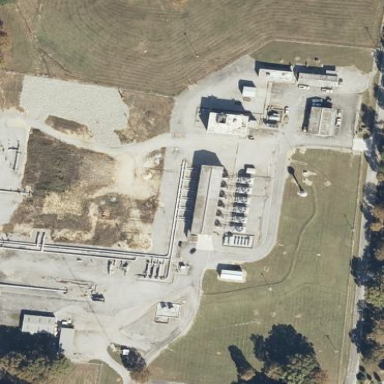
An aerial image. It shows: Industrial area dedicated to gas operations. The compression substation plays crucial role in the process.